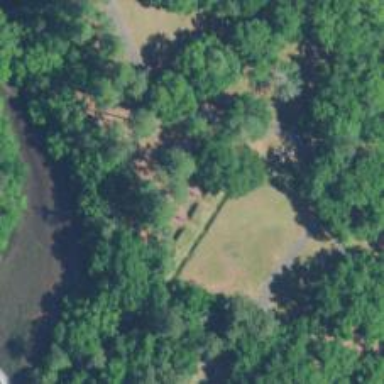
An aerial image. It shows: Historic cannon.